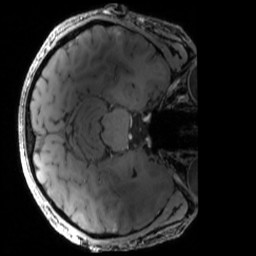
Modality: MP2RAGE
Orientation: axial
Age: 29
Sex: male
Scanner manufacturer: siemens
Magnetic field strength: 6.98 T
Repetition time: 6 s
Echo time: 0.00283 s